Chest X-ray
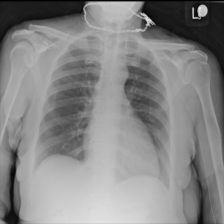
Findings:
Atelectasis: negative
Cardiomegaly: negative
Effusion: negative
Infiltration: negative
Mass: negative
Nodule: negative
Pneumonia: negative
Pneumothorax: negative
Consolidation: negative
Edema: negative
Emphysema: negative
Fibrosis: negative
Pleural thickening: negative
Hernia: negative